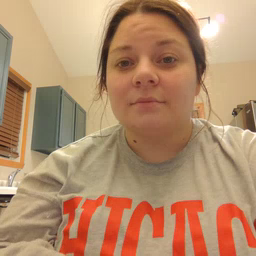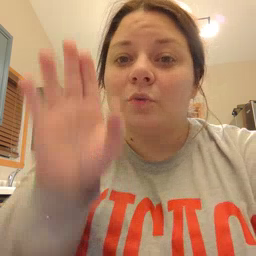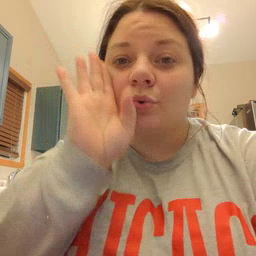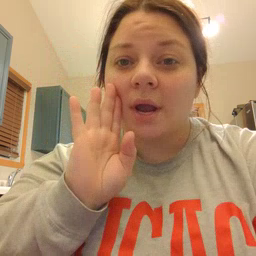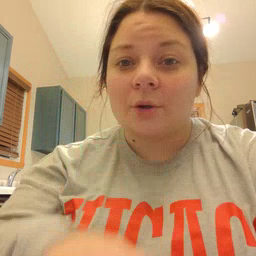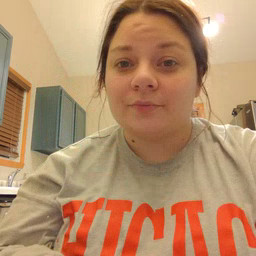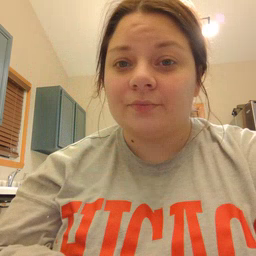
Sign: brown